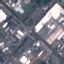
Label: Industrial